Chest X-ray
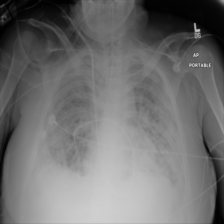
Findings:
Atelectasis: negative
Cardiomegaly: negative
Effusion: negative
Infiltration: negative
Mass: negative
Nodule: negative
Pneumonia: negative
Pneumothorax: negative
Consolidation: negative
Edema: negative
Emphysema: negative
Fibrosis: negative
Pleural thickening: negative
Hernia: negative